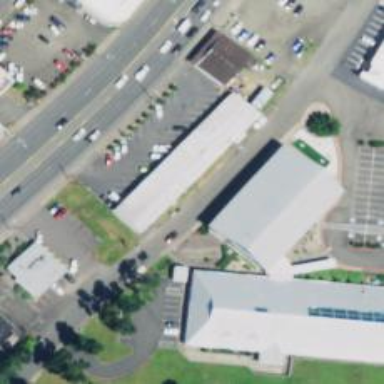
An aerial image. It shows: Commercial building.